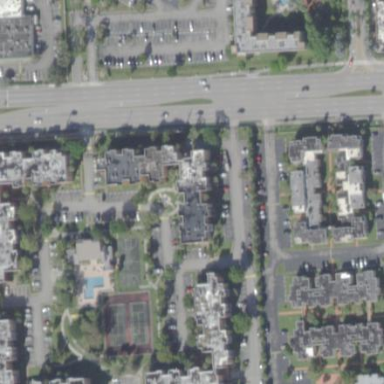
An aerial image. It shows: Image showing building with apartments.